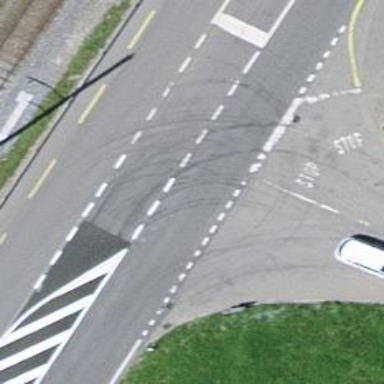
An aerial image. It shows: Stop road.